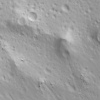
Atmospheric dust classification: not_dusty